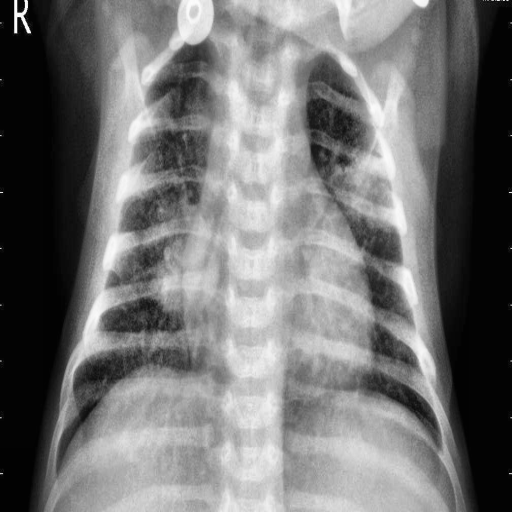
Finding: PNEUMONIA